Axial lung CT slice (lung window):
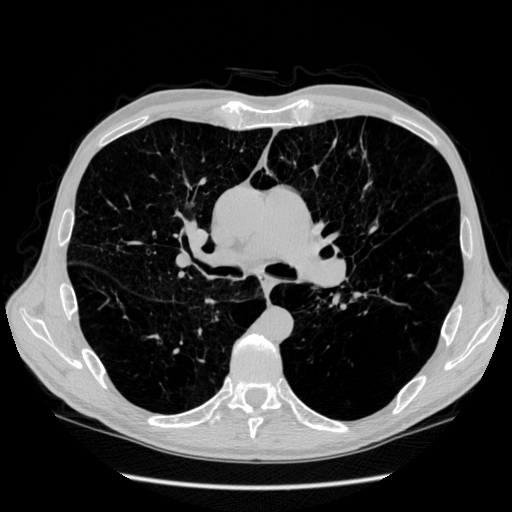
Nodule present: no